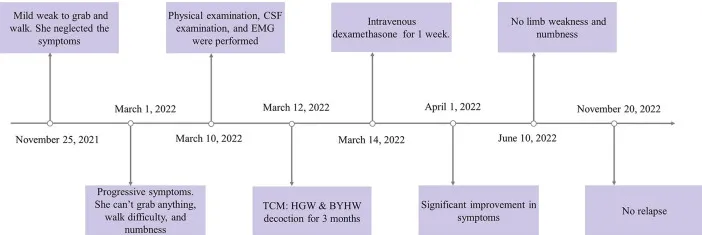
Timeline of the case report. HGW and BYHW decoctions, Huangqi-Guizhi-Wuwu and Bu-Yang-Huan-Wu decoctions; CSF, cerebrospinal fluid; EMG, electromyography.
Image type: chart (chart)